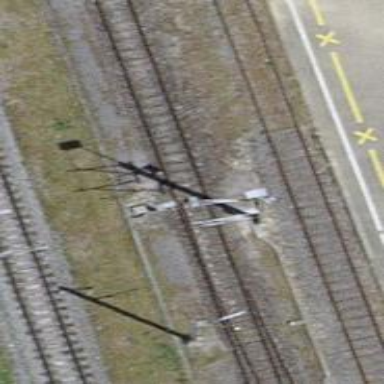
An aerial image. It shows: Railway switch.